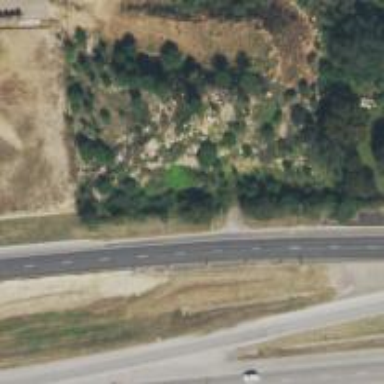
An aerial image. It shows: Secondary road with asphalt surface and frontage road.